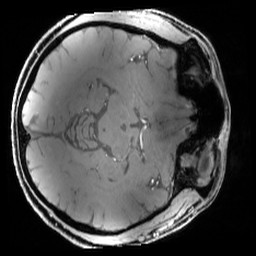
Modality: T1w
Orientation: axial
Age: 29
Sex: male
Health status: healthy
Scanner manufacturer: siemens
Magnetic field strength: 7 T
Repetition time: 4.3 s
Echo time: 0.00227 s